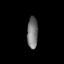
Tissue: prostate
Cell type: T cells
Senescence score: 0.7229
Nuclear area (px): 334
Mean DAPI intensity: 117.401